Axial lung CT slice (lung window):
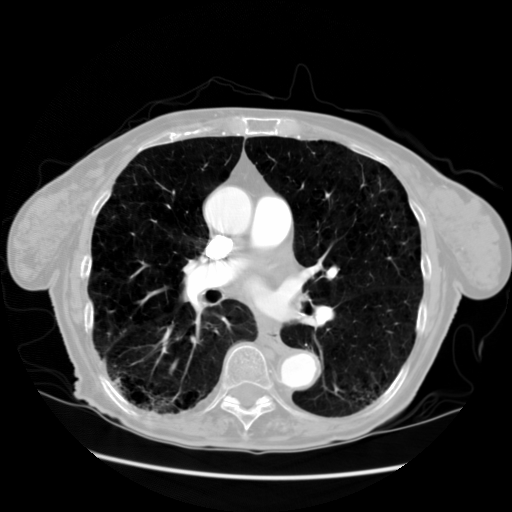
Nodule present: no